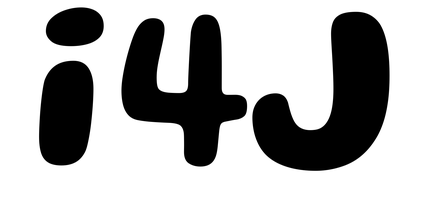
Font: Gluten_SemiBold